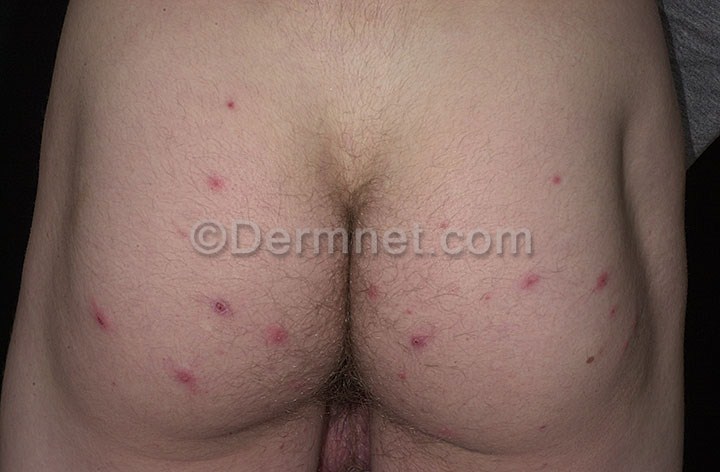
Disease: Cellulitis Impetigo and other Bacterial Infections